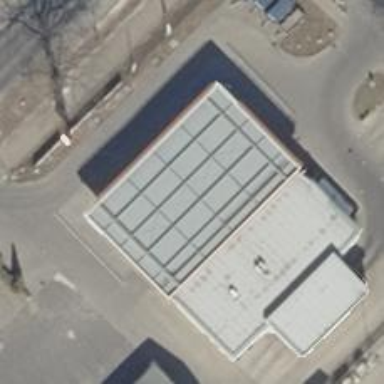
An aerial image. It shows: Fuel station.